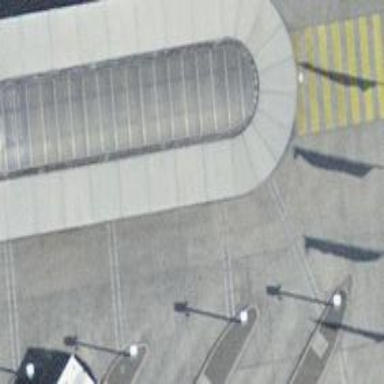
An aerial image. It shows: Raised kerb.